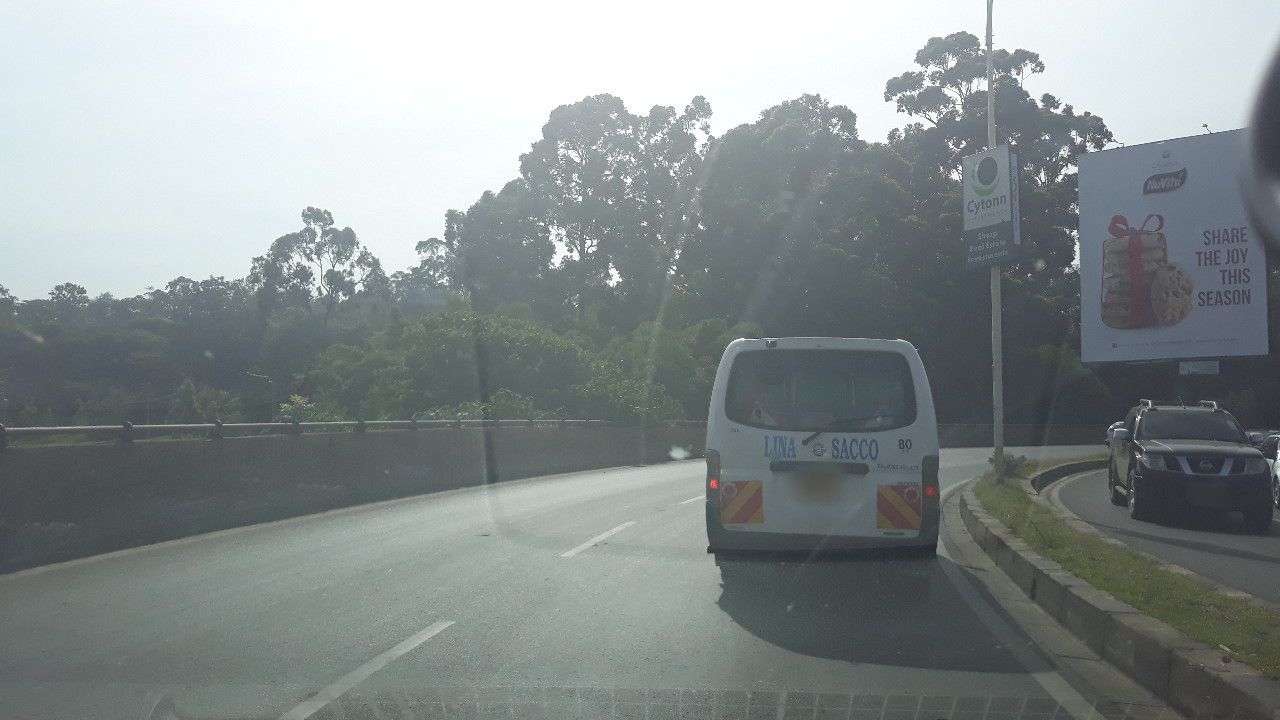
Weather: clear
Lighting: day
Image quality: good
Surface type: driving surface
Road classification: trunk, trunk_link
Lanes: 2
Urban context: urban centre
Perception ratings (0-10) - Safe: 3.63, Lively: 4.73, Beautiful: 7.05, Boring: 2.25, Depressing: 7.23, Wealthy: 1.84